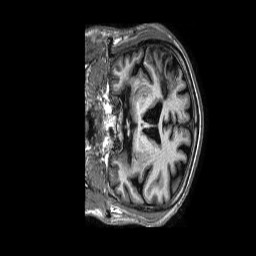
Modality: T1w
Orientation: coronal
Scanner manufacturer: philips
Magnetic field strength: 1.5 T
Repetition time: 0.008094 s
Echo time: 0.003703 s